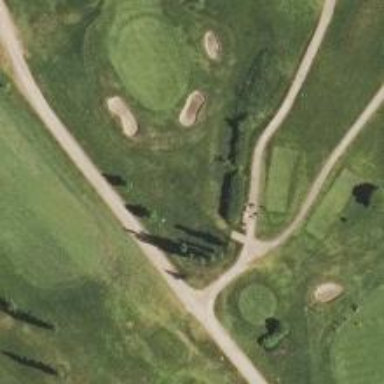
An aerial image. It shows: Service road designated as golf cart path.